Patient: sex M, age 63
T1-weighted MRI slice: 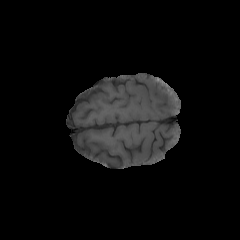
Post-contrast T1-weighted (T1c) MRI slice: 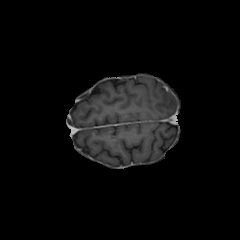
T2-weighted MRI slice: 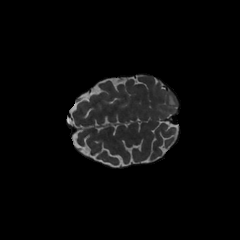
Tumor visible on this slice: yes
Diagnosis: Glioblastoma, IDH-wildtype
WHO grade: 4